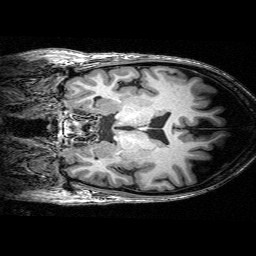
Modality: T1w
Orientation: coronal
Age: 78
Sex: male
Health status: ill
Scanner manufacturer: siemens
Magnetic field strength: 3 T
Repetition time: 0.0025 s
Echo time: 0.00336 s